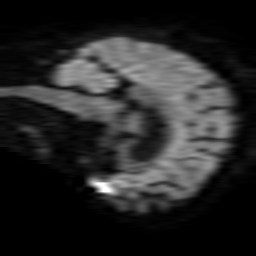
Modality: TRACE
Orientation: sagittal
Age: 32
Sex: female
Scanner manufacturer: philips
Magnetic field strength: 1.5 T
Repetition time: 4.726 s
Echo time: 0.07764 s